Aerial crown-view tile of a tropical tree (Barro Colorado Island, Panama), acquired 20240813:
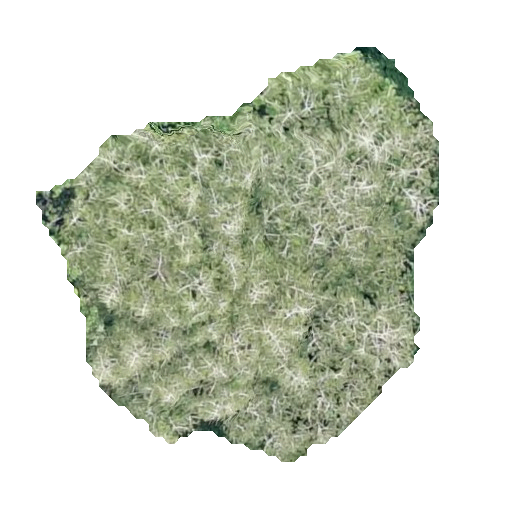
Species: Virola surinamensis
GBIF accepted scientific name: Virola surinamensis
Crown area: 170.433 m²